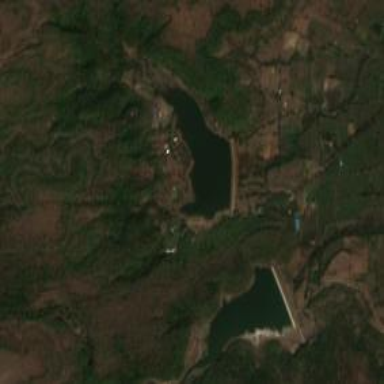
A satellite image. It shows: Serene lake.